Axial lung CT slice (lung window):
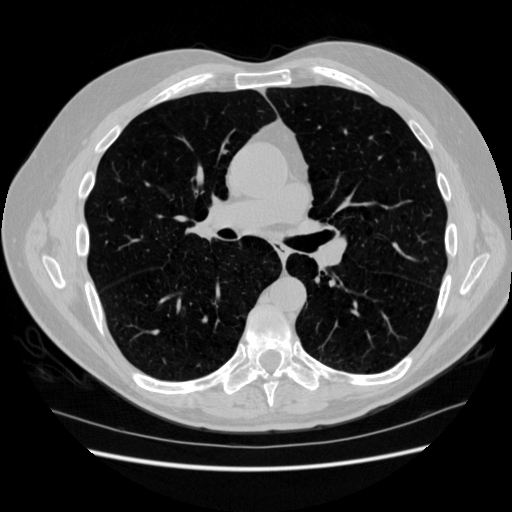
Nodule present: no